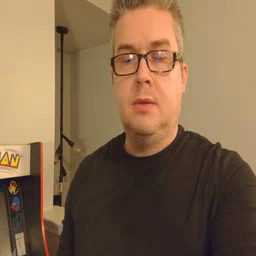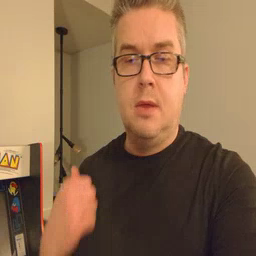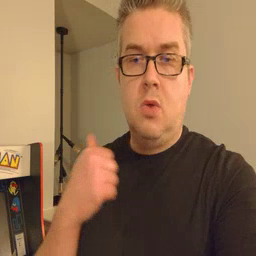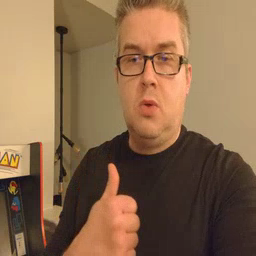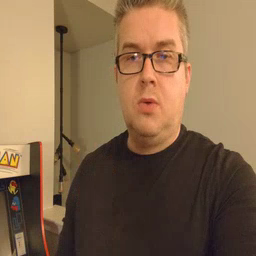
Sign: jacket